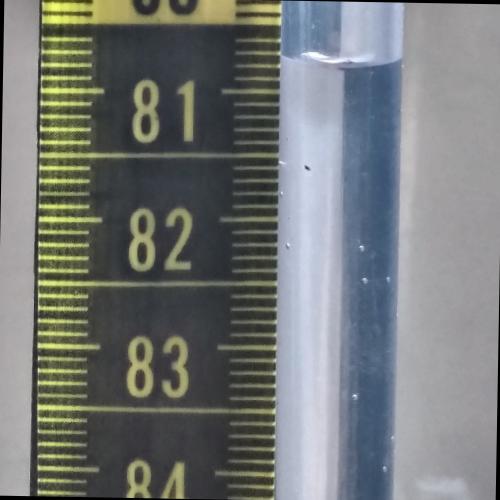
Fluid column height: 80.7 cm